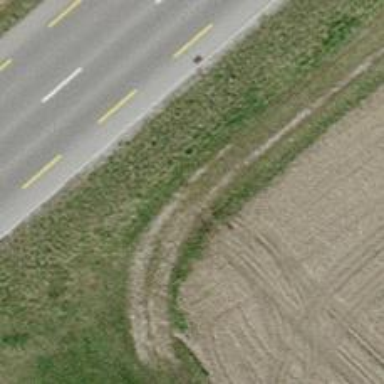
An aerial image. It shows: Track with grass surface categorized as grade4 tracktype.